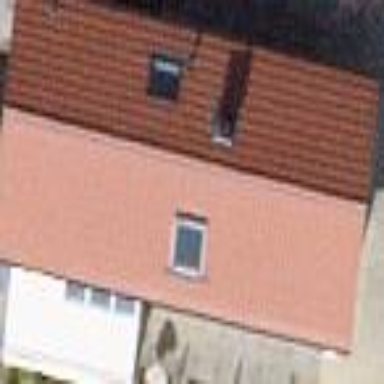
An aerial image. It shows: Simple house.